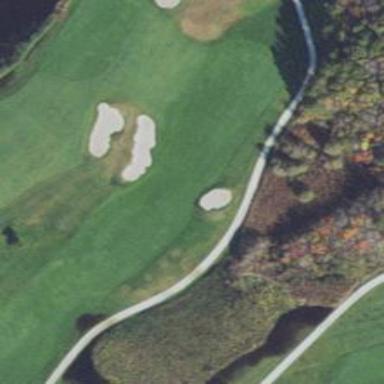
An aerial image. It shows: View of golf hole.